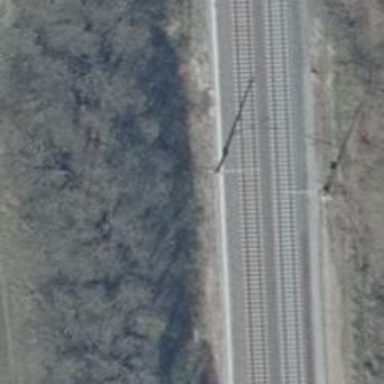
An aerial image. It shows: Railway milestone with catenary mast.